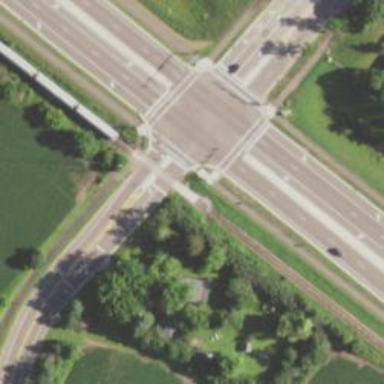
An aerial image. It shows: Uncontrolled road crossing with lines markings.